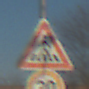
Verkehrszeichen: FussgaengerueberwegLinks
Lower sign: Geschwindigkeit30
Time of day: MorningAfternoon
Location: Outdoor (Nature)
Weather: Clear
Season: NotSpecified
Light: Natural